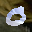
Label: 0